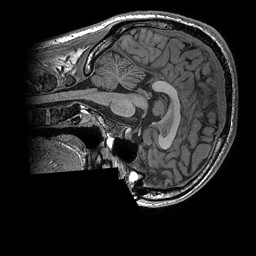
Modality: T1w
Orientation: sagittal
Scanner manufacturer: ge
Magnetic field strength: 3 T
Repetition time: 0.008156 s
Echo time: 0.00318 s